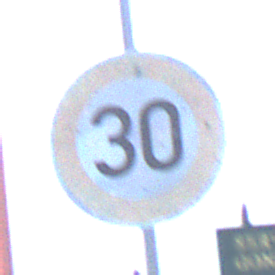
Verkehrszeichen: Geschwindigkeit30
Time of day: Dawn
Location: Outdoor (Urban)
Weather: Clear
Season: NotSpecified
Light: Natural